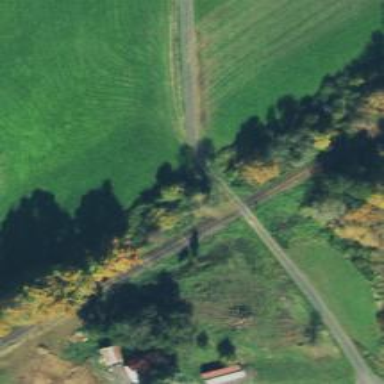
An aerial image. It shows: Railway level crossing.